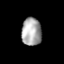
Tissue: lung
Cell type: Epithelial cells
Senescence score: 0.1942
Nuclear area (px): 544
Mean DAPI intensity: 167.272